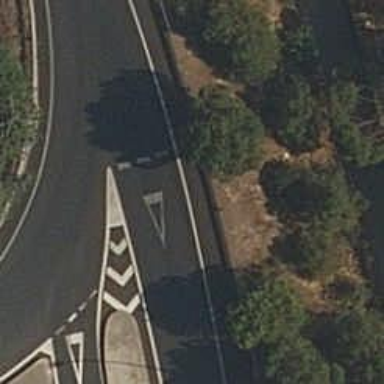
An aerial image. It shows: Unclassified road with asphalt surface.